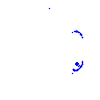
Particle: proton